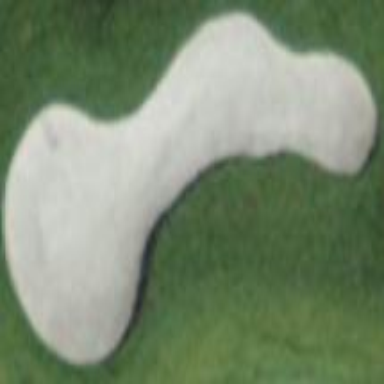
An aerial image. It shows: Bunker on golf course.